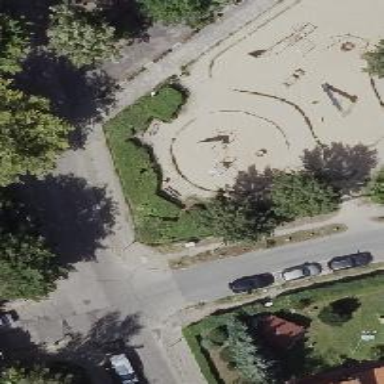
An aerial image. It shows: Playground featuring climbing frame.